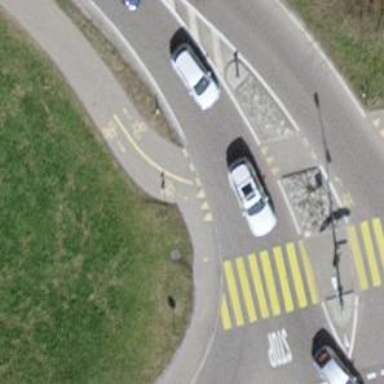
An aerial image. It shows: Asphalt cycleway with crossing.